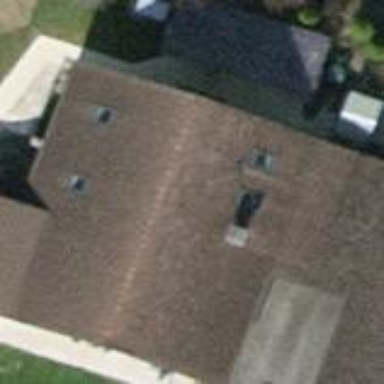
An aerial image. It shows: House with tile roof.